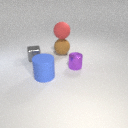
large brown rubber sphere below large red rubber sphere